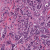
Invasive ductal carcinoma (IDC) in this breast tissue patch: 1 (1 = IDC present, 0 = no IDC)